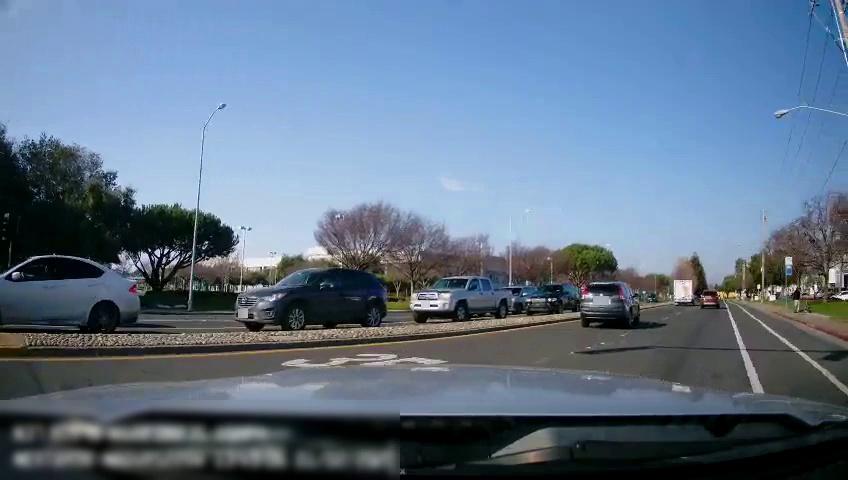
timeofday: Day
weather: Sunny
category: Drivable Space
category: Drivable Space
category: Vehicles | Car
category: Vehicles | SUV
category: Vehicles | Car
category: Vehicles | SUV
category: Vehicles | SUV
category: Vehicles | Truck
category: Vehicles | SUV
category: Vehicles | Truck
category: Vehicles | SUV
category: Pedestrians
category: Lanes | Alternate Lane
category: Lanes | Alternate Lane
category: Lanes | Alternate Lane
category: Lanes | Current Lane
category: Lanes | Opposite Lane
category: Lanes | Opposite Lane